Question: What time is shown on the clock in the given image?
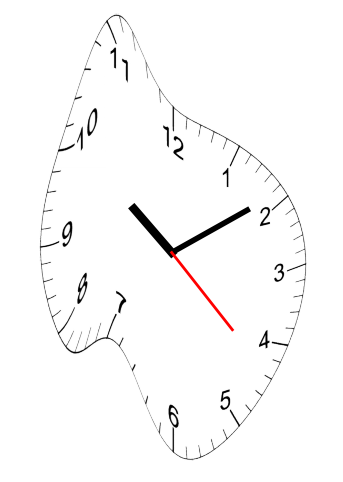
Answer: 10:09:22